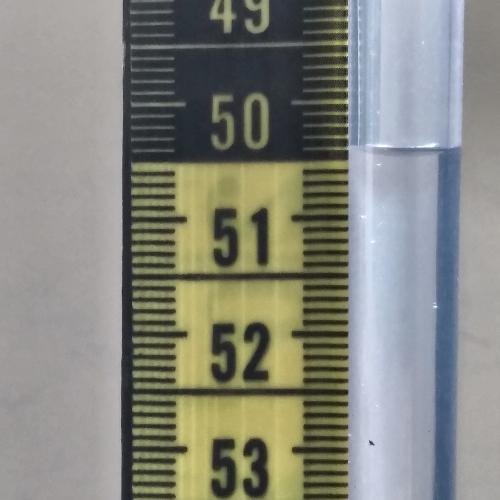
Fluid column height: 50.4 cm